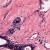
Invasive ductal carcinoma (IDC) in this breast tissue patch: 0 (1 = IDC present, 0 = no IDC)